Question: What is the number shown?
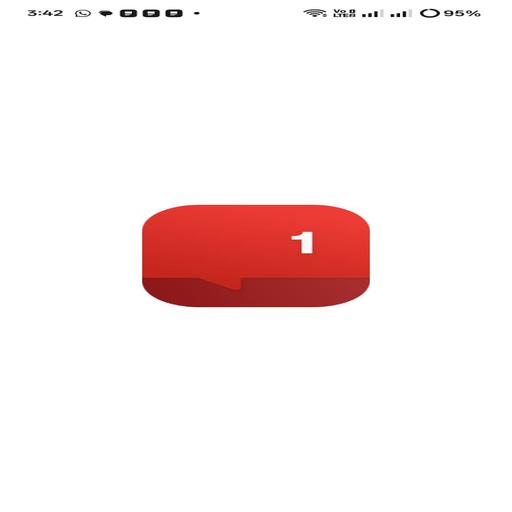
Answer: One